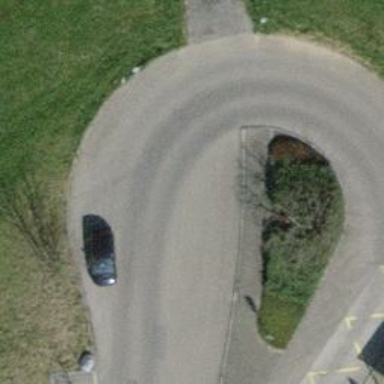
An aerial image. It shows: Raised kerb.